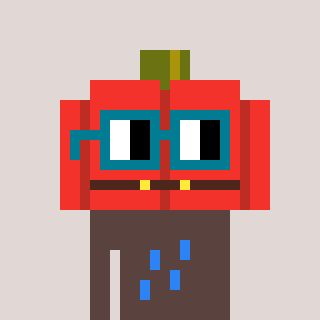
a pixel art character with square dark green glasses, a pumpkin-shaped head and a darkbrown-colored body on a warm background